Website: crate-barrel
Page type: customer-info-address
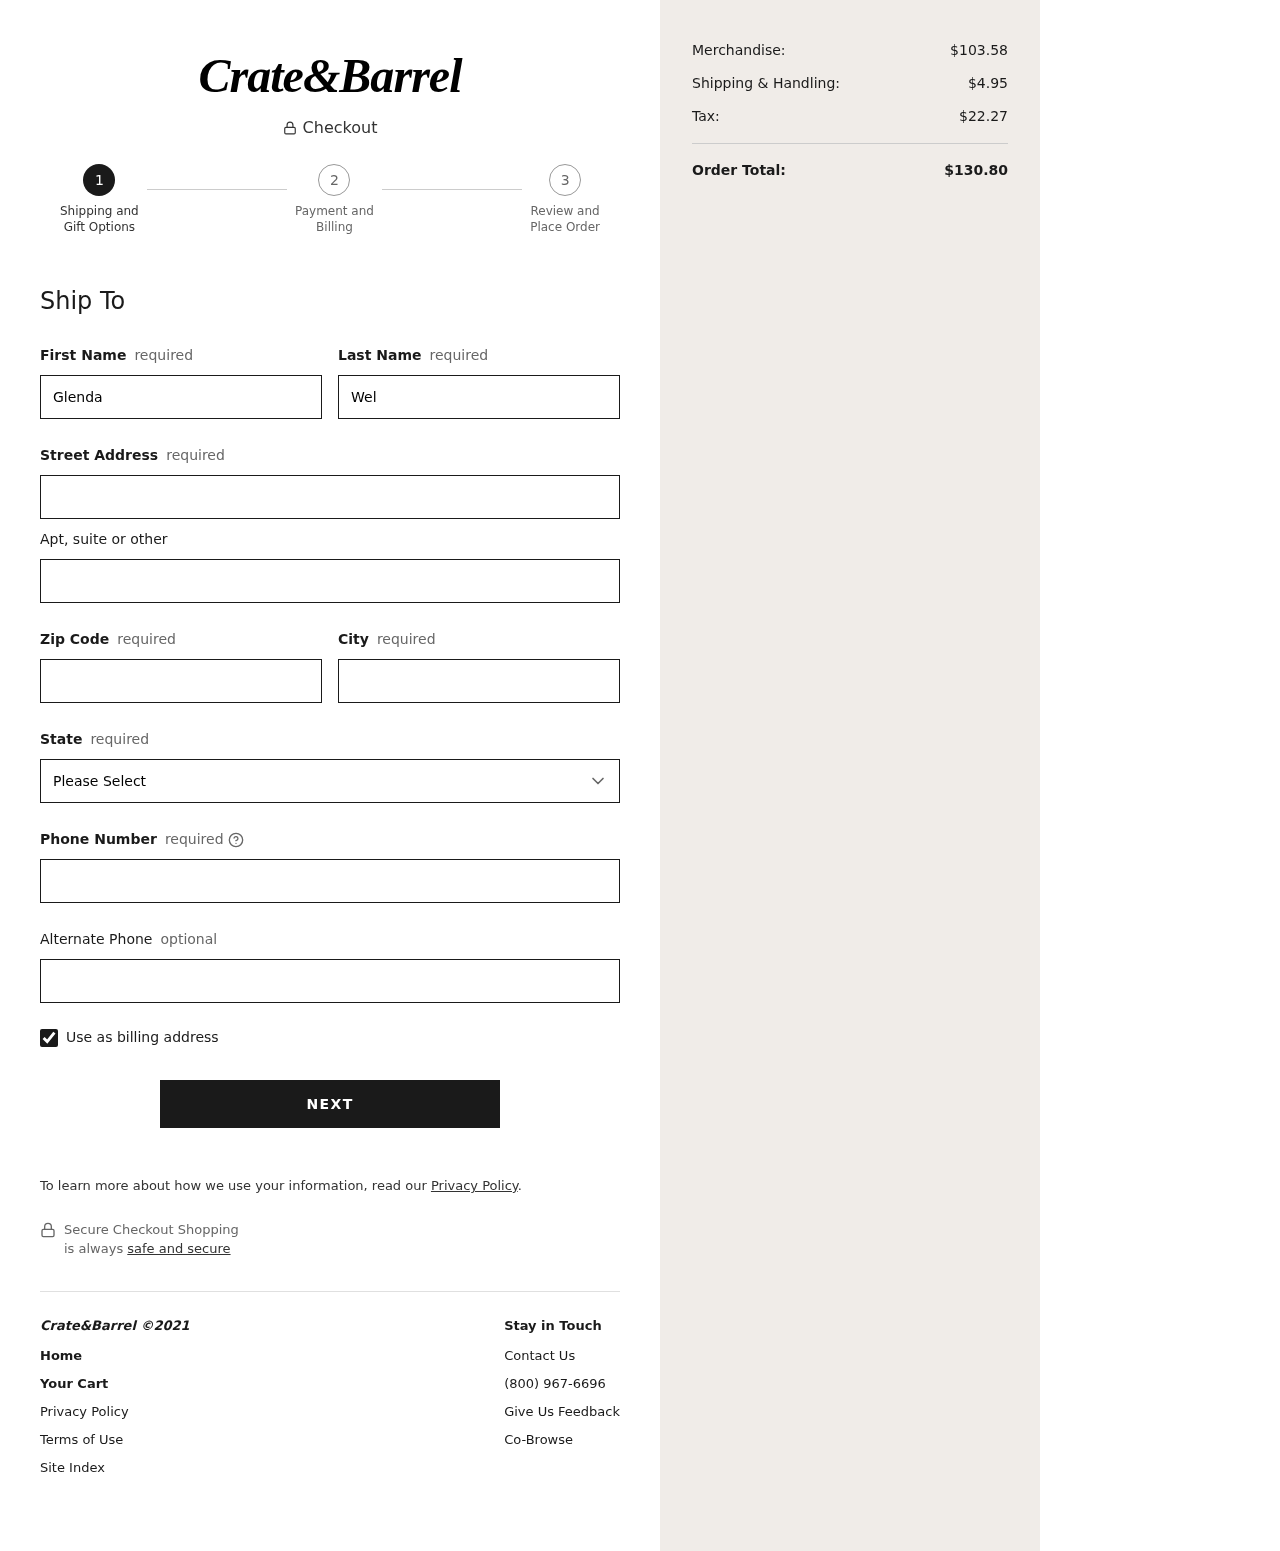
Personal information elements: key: PII_STATE
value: New Mexico
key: PII_FIRSTNAME
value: Glenda
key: PII_LASTNAME
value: Welch
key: PII_STREET
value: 0294 Morgan Fort Apt. 039
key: PII_POSTCODE
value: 11943
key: PII_CITY
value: Mosleyville
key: PII_PHONE
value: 3329246623
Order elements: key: ORDER_SUBTOTAL
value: $103.58
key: ORDER_SHIPPING_COST
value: $4.95
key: ORDER_TAX
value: $22.27
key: ORDER_TOTAL
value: $130.80